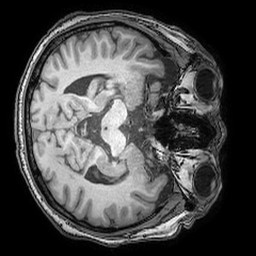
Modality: T1w
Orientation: axial
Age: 46
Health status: ill
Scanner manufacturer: philips
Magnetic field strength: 3 T
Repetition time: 0.007 s
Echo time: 0.0035 s